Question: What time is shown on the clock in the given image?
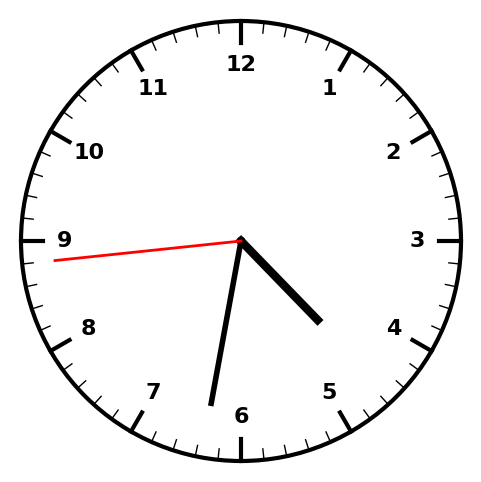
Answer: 04:31:44